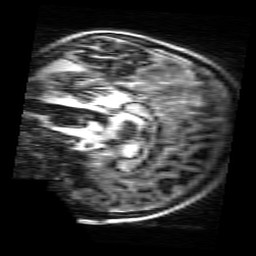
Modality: MP2RAGE
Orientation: sagittal
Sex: male
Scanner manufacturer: siemens
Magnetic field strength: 3 T
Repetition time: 5 s
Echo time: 0.00368 s